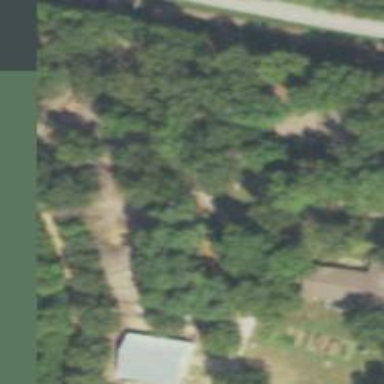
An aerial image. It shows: Driveway.